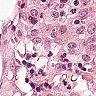
Metastatic tissue present: no